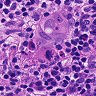
Metastatic tissue present: yes